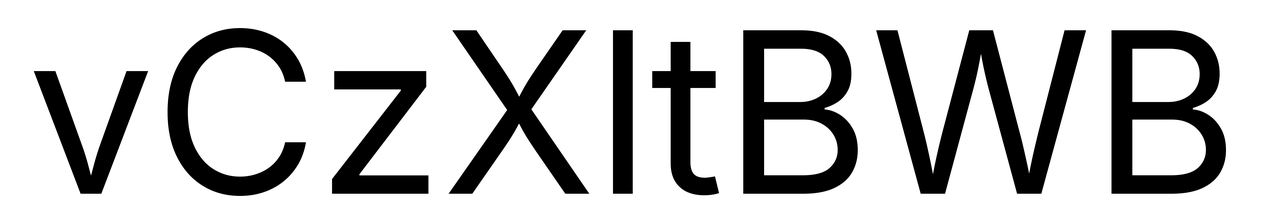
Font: Inter_Regular